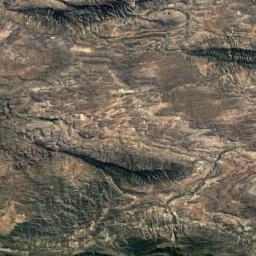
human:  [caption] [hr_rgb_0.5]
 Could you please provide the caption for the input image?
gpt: You can see the veins of the mountain clearly .

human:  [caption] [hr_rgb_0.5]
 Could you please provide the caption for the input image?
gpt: The mountains are winding and undulating .

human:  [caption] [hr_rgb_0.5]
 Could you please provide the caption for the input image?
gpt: There are some rifts on the brown mountain .

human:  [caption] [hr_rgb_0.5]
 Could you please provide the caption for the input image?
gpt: The mountain is full of bare land with some green plants .

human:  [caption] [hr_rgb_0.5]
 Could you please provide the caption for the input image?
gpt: The mountain has a rugged surface and its rocks are brown .